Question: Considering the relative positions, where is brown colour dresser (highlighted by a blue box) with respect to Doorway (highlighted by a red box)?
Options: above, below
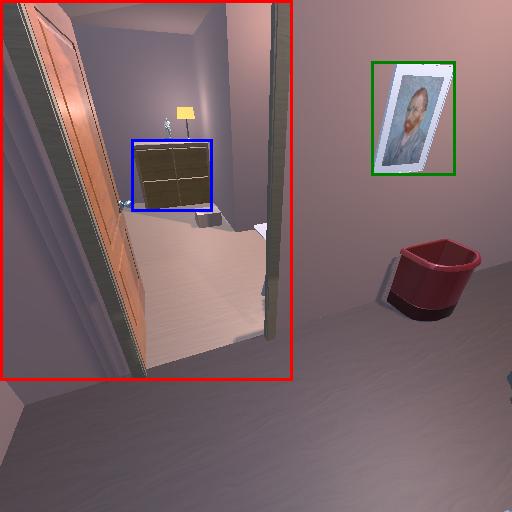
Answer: above